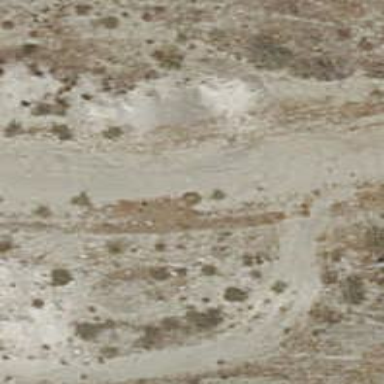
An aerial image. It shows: Dirt track road.